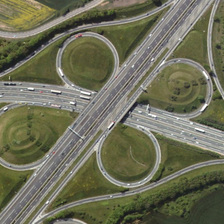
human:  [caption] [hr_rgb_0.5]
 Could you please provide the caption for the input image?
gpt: many green plants are near a viaduct .

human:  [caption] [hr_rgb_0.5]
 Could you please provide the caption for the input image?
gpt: many green plants are near a viaduct .

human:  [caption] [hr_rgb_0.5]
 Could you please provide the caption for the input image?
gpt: many green plants are near a viaduct .

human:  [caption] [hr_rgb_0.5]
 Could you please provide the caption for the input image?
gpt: many green plants are near a viaduct .

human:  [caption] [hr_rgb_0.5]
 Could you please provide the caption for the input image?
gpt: many green plants are near a viaduct .